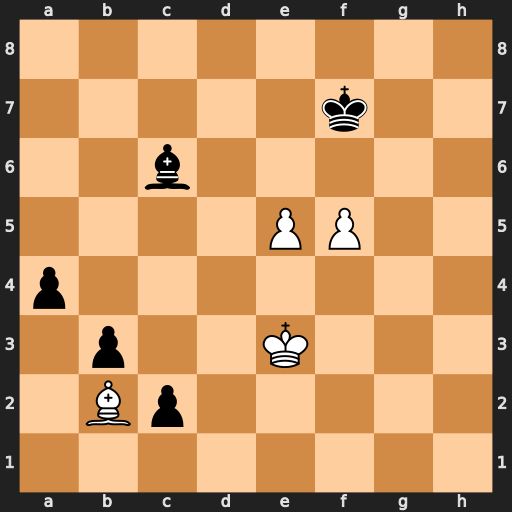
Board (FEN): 8/5k2/2b5/4PP2/p7/1p2K3/1Bp5/8
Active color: w
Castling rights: -
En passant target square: -
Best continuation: e6+ Ke7 Ba3+ Kf6 Kf4